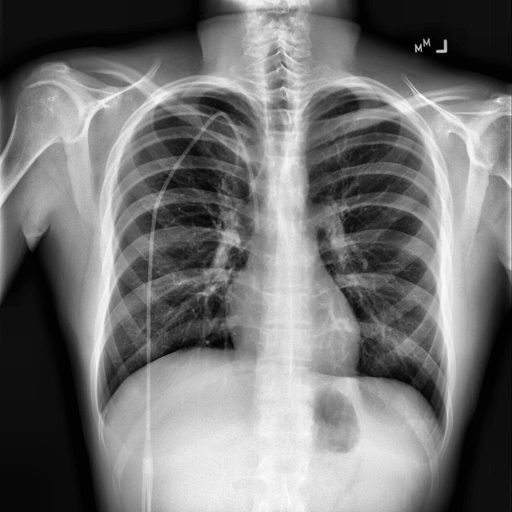
Finding: NORMAL